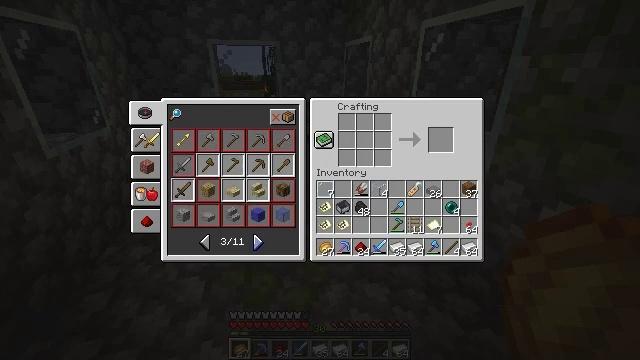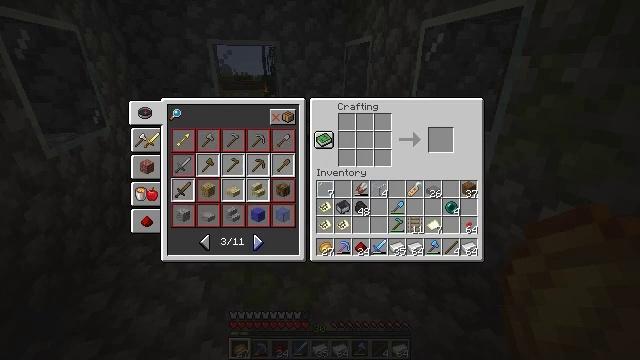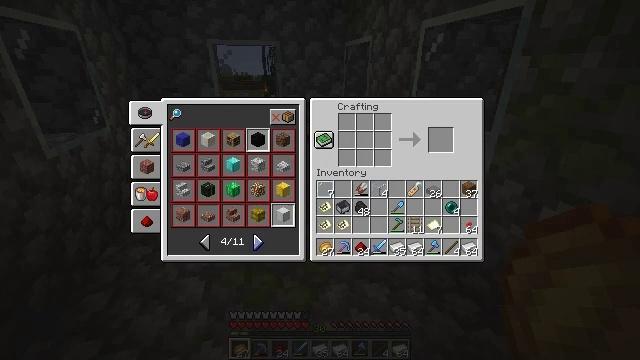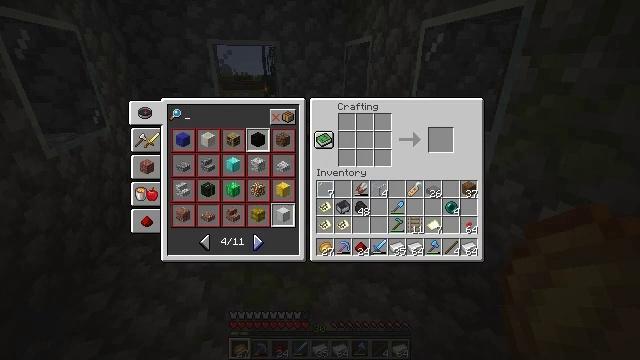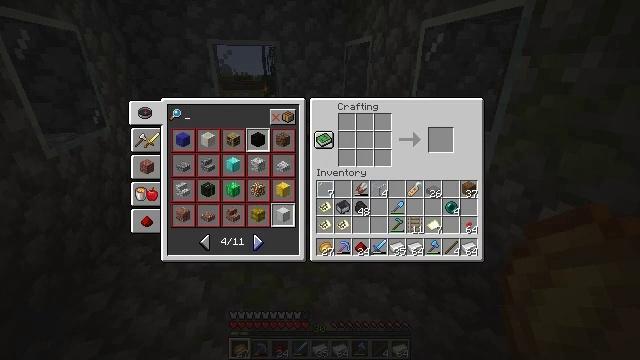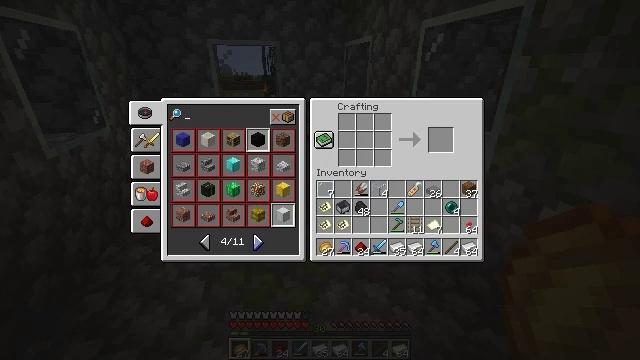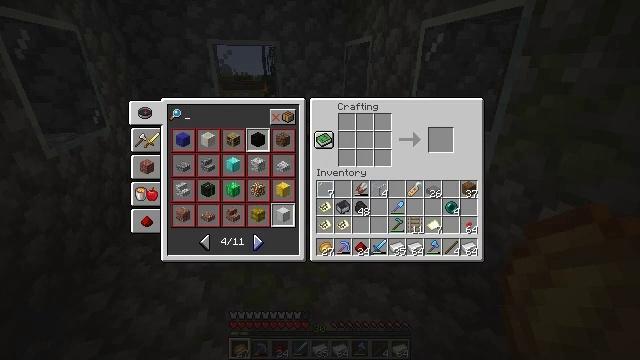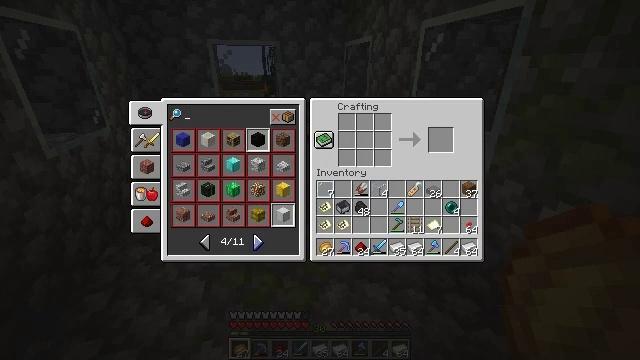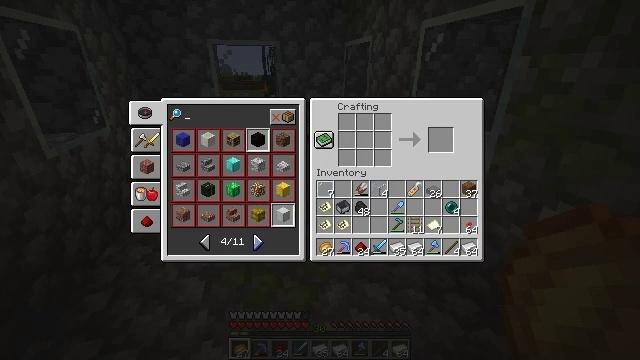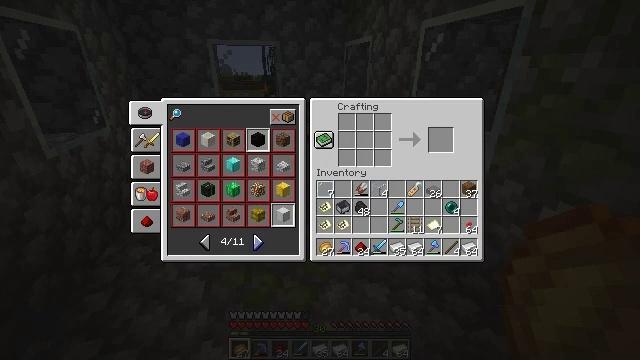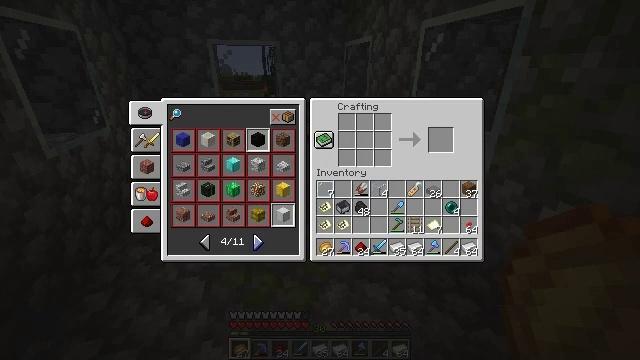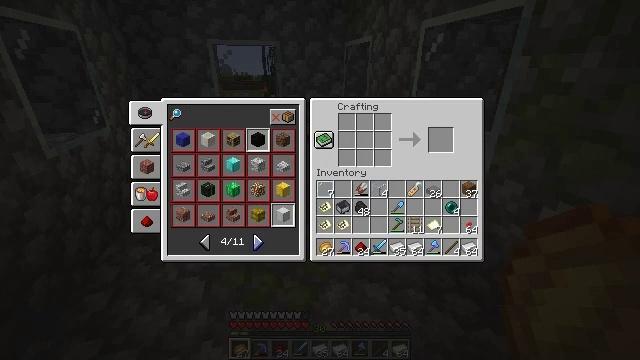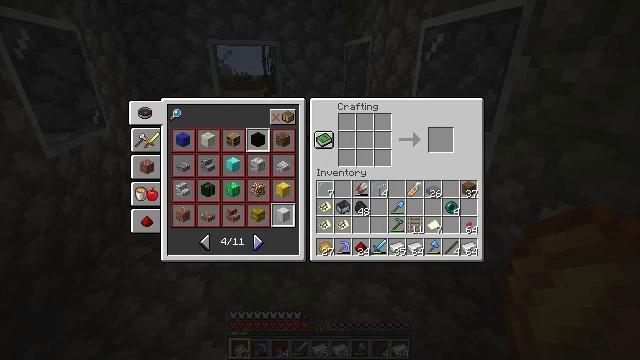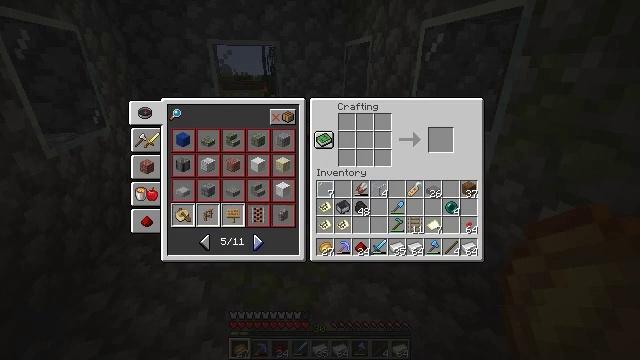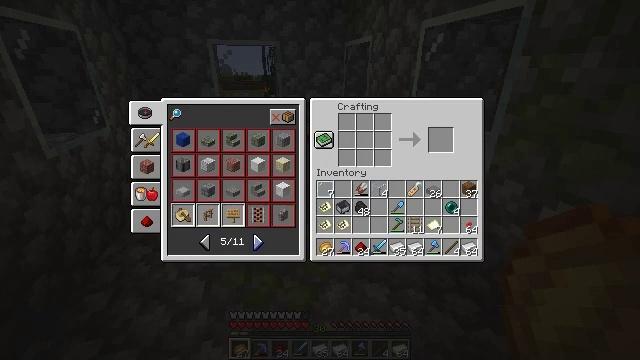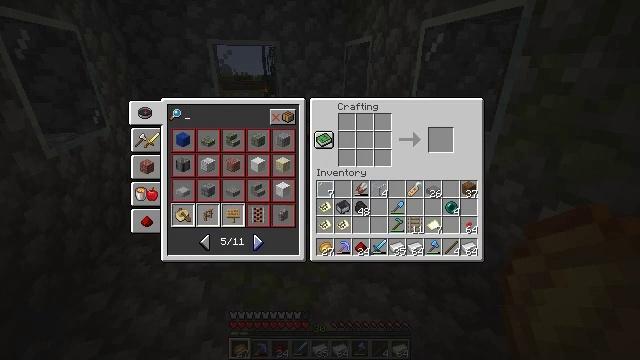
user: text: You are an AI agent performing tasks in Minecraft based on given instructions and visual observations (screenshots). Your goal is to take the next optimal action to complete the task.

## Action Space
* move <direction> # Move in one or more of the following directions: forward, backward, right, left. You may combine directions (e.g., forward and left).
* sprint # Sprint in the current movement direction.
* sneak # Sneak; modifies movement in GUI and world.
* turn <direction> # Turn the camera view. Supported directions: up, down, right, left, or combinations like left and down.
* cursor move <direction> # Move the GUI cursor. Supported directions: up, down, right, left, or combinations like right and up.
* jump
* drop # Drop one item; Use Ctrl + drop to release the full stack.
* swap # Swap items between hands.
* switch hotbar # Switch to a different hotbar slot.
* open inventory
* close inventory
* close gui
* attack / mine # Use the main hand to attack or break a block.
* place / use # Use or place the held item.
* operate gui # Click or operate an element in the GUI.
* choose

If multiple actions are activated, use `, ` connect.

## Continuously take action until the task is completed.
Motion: motion action
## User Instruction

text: Use the crafting table to make a grindstone.
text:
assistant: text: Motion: no_op
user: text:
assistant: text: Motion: operate gui
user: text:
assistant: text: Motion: operate gui
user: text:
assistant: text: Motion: operate gui
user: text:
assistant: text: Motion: no_op
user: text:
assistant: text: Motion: no_op
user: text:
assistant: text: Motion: no_op
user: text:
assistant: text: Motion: no_op
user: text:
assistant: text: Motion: no_op
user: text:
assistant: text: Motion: no_op
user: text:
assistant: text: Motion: no_op
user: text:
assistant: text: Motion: no_op
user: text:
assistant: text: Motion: operate gui
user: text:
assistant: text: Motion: operate gui
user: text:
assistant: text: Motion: operate gui
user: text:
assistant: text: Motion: no_op
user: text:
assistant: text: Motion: no_op
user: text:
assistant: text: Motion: no_op
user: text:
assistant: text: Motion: no_op
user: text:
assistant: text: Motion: no_op
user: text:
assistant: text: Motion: no_op
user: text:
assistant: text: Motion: no_op
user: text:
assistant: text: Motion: no_op
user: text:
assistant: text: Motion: no_op
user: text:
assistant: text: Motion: no_op
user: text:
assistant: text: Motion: no_op
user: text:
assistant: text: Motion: no_op
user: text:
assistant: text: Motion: no_op
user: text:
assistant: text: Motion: operate gui
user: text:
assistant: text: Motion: operate gui